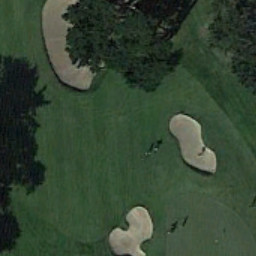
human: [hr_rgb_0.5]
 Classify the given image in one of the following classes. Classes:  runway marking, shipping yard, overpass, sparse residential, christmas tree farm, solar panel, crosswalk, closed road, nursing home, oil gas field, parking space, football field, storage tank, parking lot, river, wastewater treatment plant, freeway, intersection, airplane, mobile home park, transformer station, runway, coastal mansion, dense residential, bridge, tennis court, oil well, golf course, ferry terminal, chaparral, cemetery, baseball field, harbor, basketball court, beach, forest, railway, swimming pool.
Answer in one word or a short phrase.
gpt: golf course